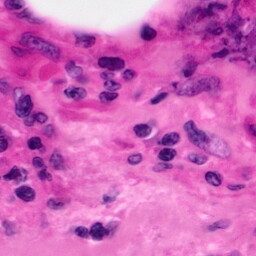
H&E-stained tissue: Pancreatic